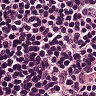
Metastatic tissue present: no